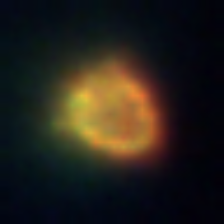
Taxon: Ciliates
Group: Other